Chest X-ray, AP view. Patient: 33 years old, sex F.
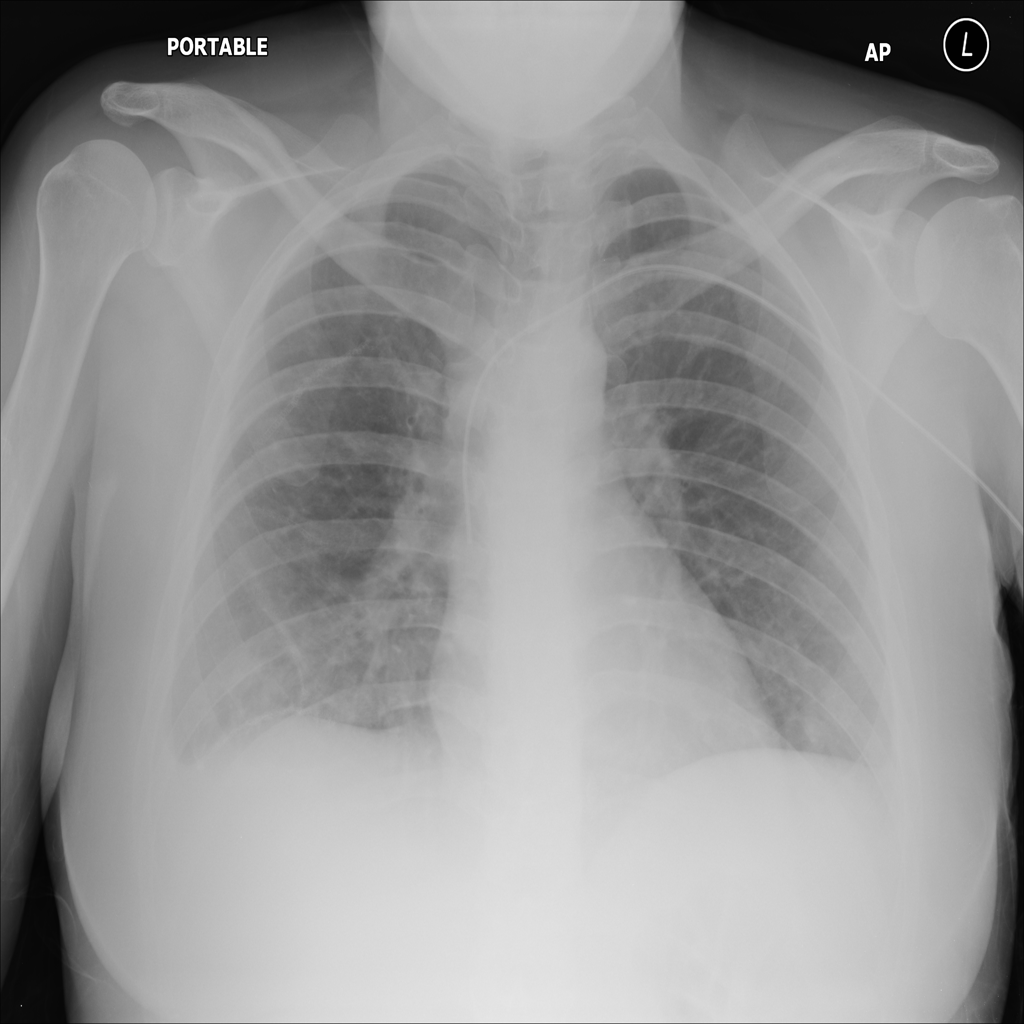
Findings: No Finding